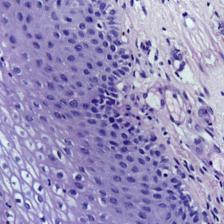
Diagnosis: Normal